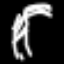
Label: palm tree